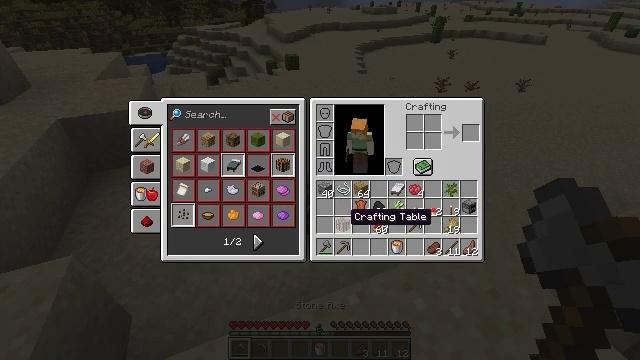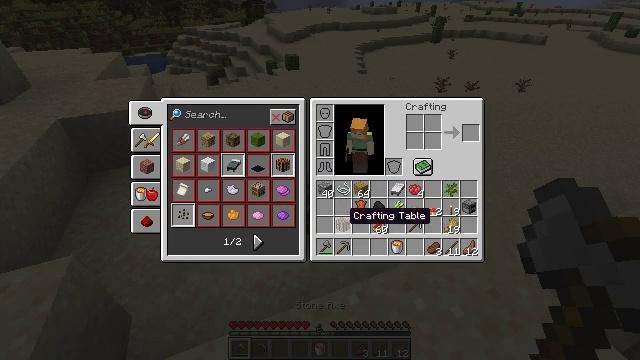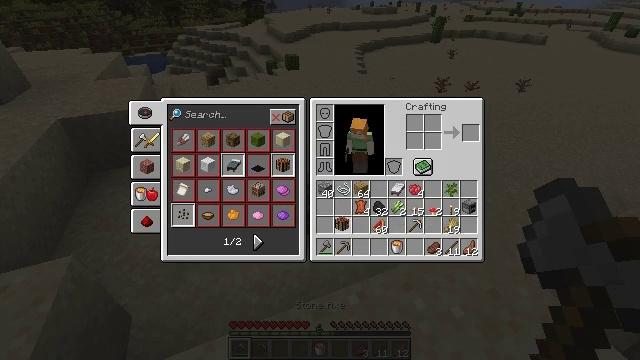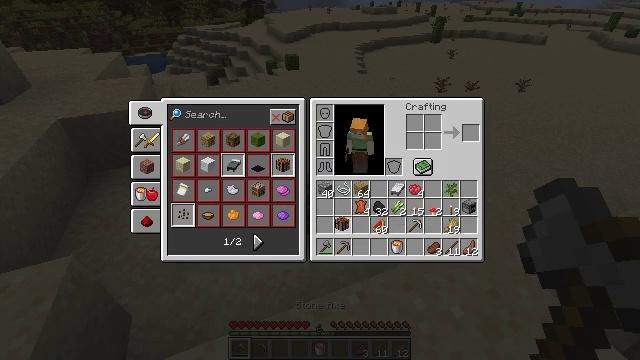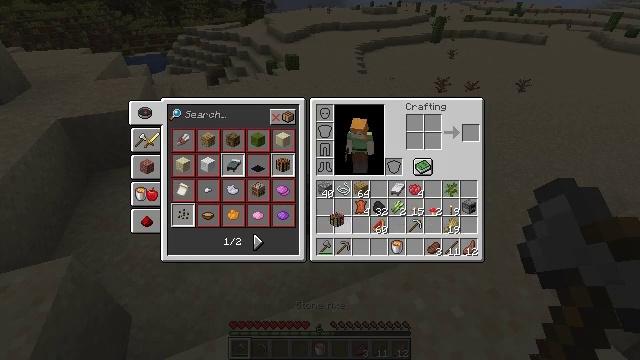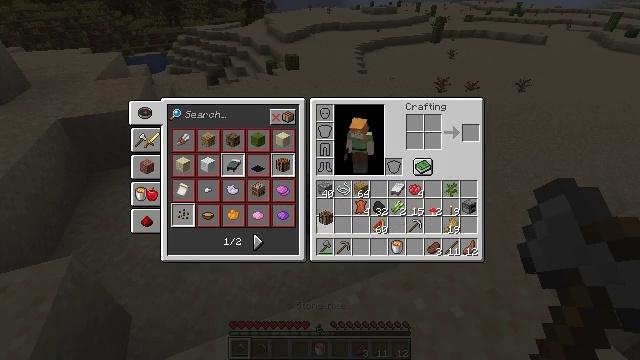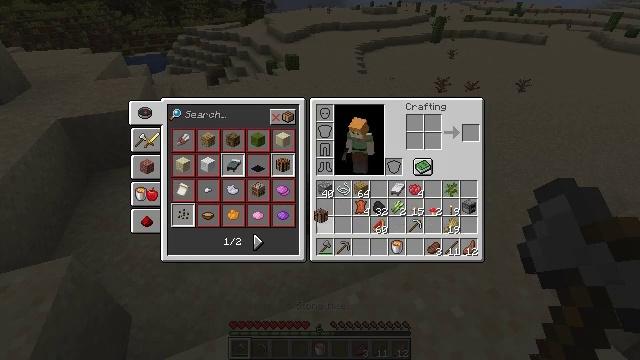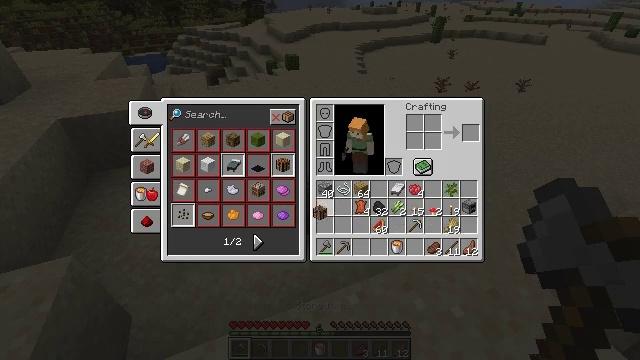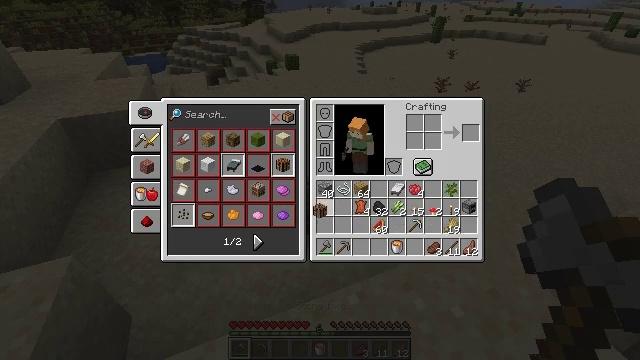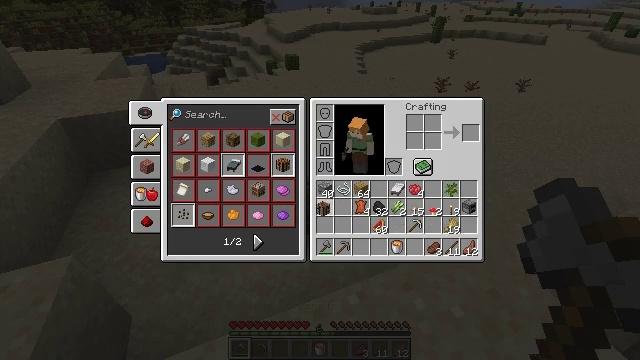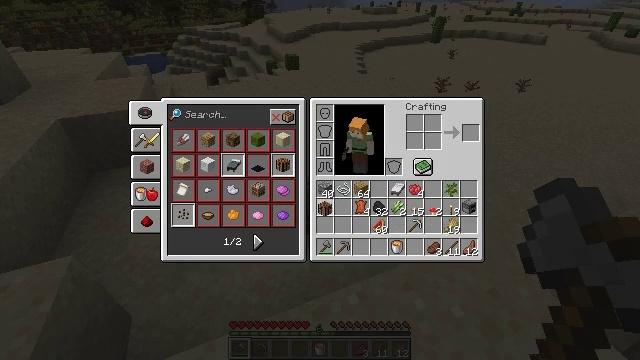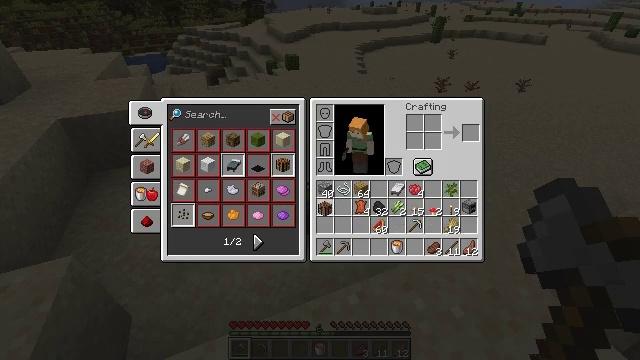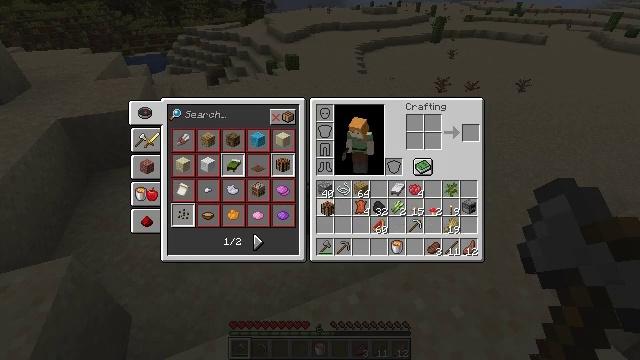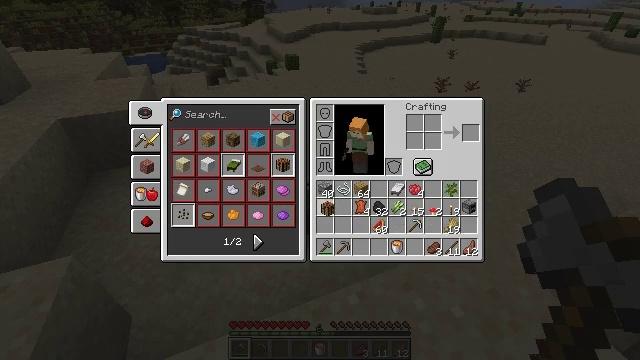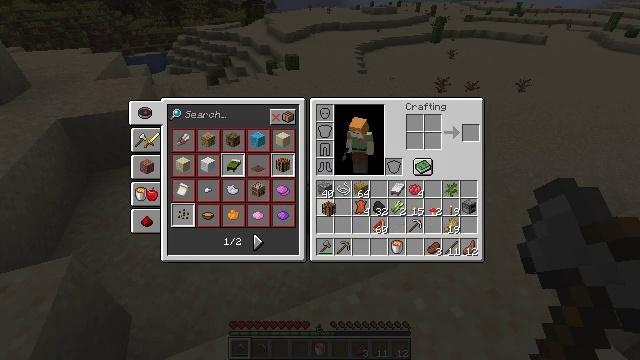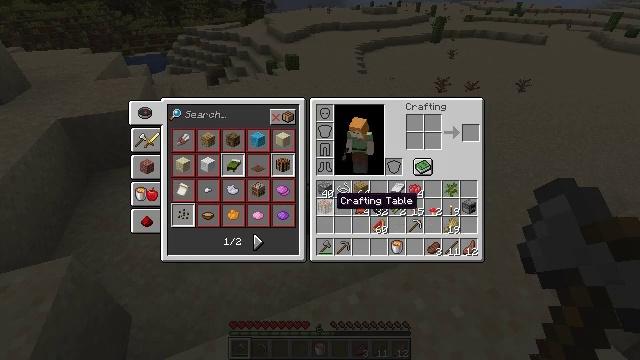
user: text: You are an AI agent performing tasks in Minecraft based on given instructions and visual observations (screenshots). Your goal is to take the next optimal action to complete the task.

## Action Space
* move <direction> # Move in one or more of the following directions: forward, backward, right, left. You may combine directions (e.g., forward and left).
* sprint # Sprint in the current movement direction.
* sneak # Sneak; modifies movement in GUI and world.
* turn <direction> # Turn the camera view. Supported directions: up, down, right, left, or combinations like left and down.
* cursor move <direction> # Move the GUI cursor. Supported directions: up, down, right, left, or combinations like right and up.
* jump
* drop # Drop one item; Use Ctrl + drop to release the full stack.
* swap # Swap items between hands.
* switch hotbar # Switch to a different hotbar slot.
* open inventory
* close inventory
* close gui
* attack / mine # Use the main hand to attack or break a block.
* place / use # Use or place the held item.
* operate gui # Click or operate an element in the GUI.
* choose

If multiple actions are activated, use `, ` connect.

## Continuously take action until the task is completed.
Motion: motion action
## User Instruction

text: Harvest melon from the farm.
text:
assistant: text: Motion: no_op
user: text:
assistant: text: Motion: operate gui
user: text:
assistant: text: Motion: operate gui
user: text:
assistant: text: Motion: no_op
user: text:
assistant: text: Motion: cursor move left
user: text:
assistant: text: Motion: no_op
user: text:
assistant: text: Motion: no_op
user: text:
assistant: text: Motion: no_op
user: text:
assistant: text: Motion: no_op
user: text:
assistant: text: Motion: no_op
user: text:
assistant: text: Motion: no_op
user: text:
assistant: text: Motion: no_op
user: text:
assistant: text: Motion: operate gui
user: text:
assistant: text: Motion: operate gui
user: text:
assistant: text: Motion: no_op
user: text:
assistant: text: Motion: no_op
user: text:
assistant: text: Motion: cursor move right
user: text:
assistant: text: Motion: cursor move right
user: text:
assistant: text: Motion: no_op
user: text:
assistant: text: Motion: cursor move right
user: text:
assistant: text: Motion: cursor move right
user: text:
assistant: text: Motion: no_op
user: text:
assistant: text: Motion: no_op
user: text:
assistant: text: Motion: no_op
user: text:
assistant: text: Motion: no_op
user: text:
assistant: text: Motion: no_op
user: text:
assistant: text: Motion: no_op
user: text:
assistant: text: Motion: no_op
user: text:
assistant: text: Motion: no_op
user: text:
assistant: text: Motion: no_op